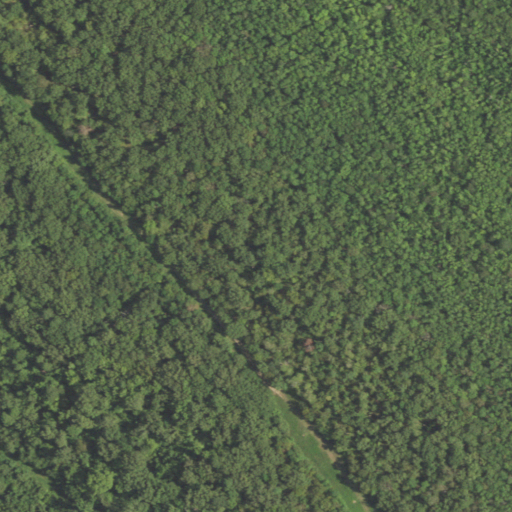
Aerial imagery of plain(s) in Louisiana named Soda Lake Bed containing woody wetlands, deciduous forest, mixed forest, shrub, and evergreen forest